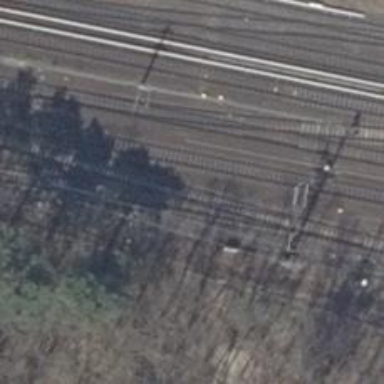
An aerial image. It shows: Railway track with electrified contact lines. This is siding track.